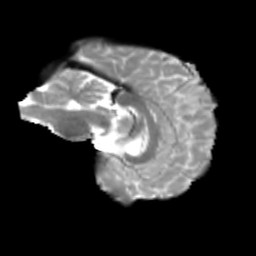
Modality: T2w
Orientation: sagittal
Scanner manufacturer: siemens
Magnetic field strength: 3 T
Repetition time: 4 s
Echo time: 0.0594 s